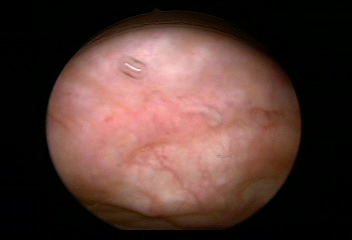
Modality: WLC
Class: Normal mucosa
Bladder cancer association: No